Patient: sex F, age 46
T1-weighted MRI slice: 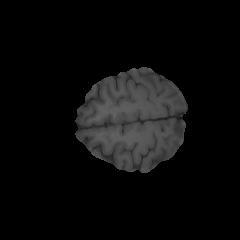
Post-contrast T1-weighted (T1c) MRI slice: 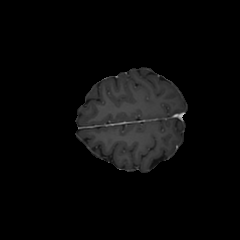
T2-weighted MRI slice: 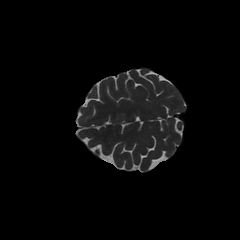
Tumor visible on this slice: no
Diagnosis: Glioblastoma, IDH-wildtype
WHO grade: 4